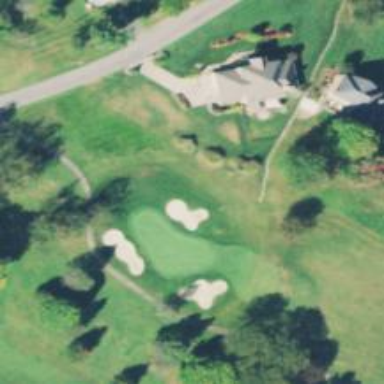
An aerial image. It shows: Golf hole.